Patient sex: F
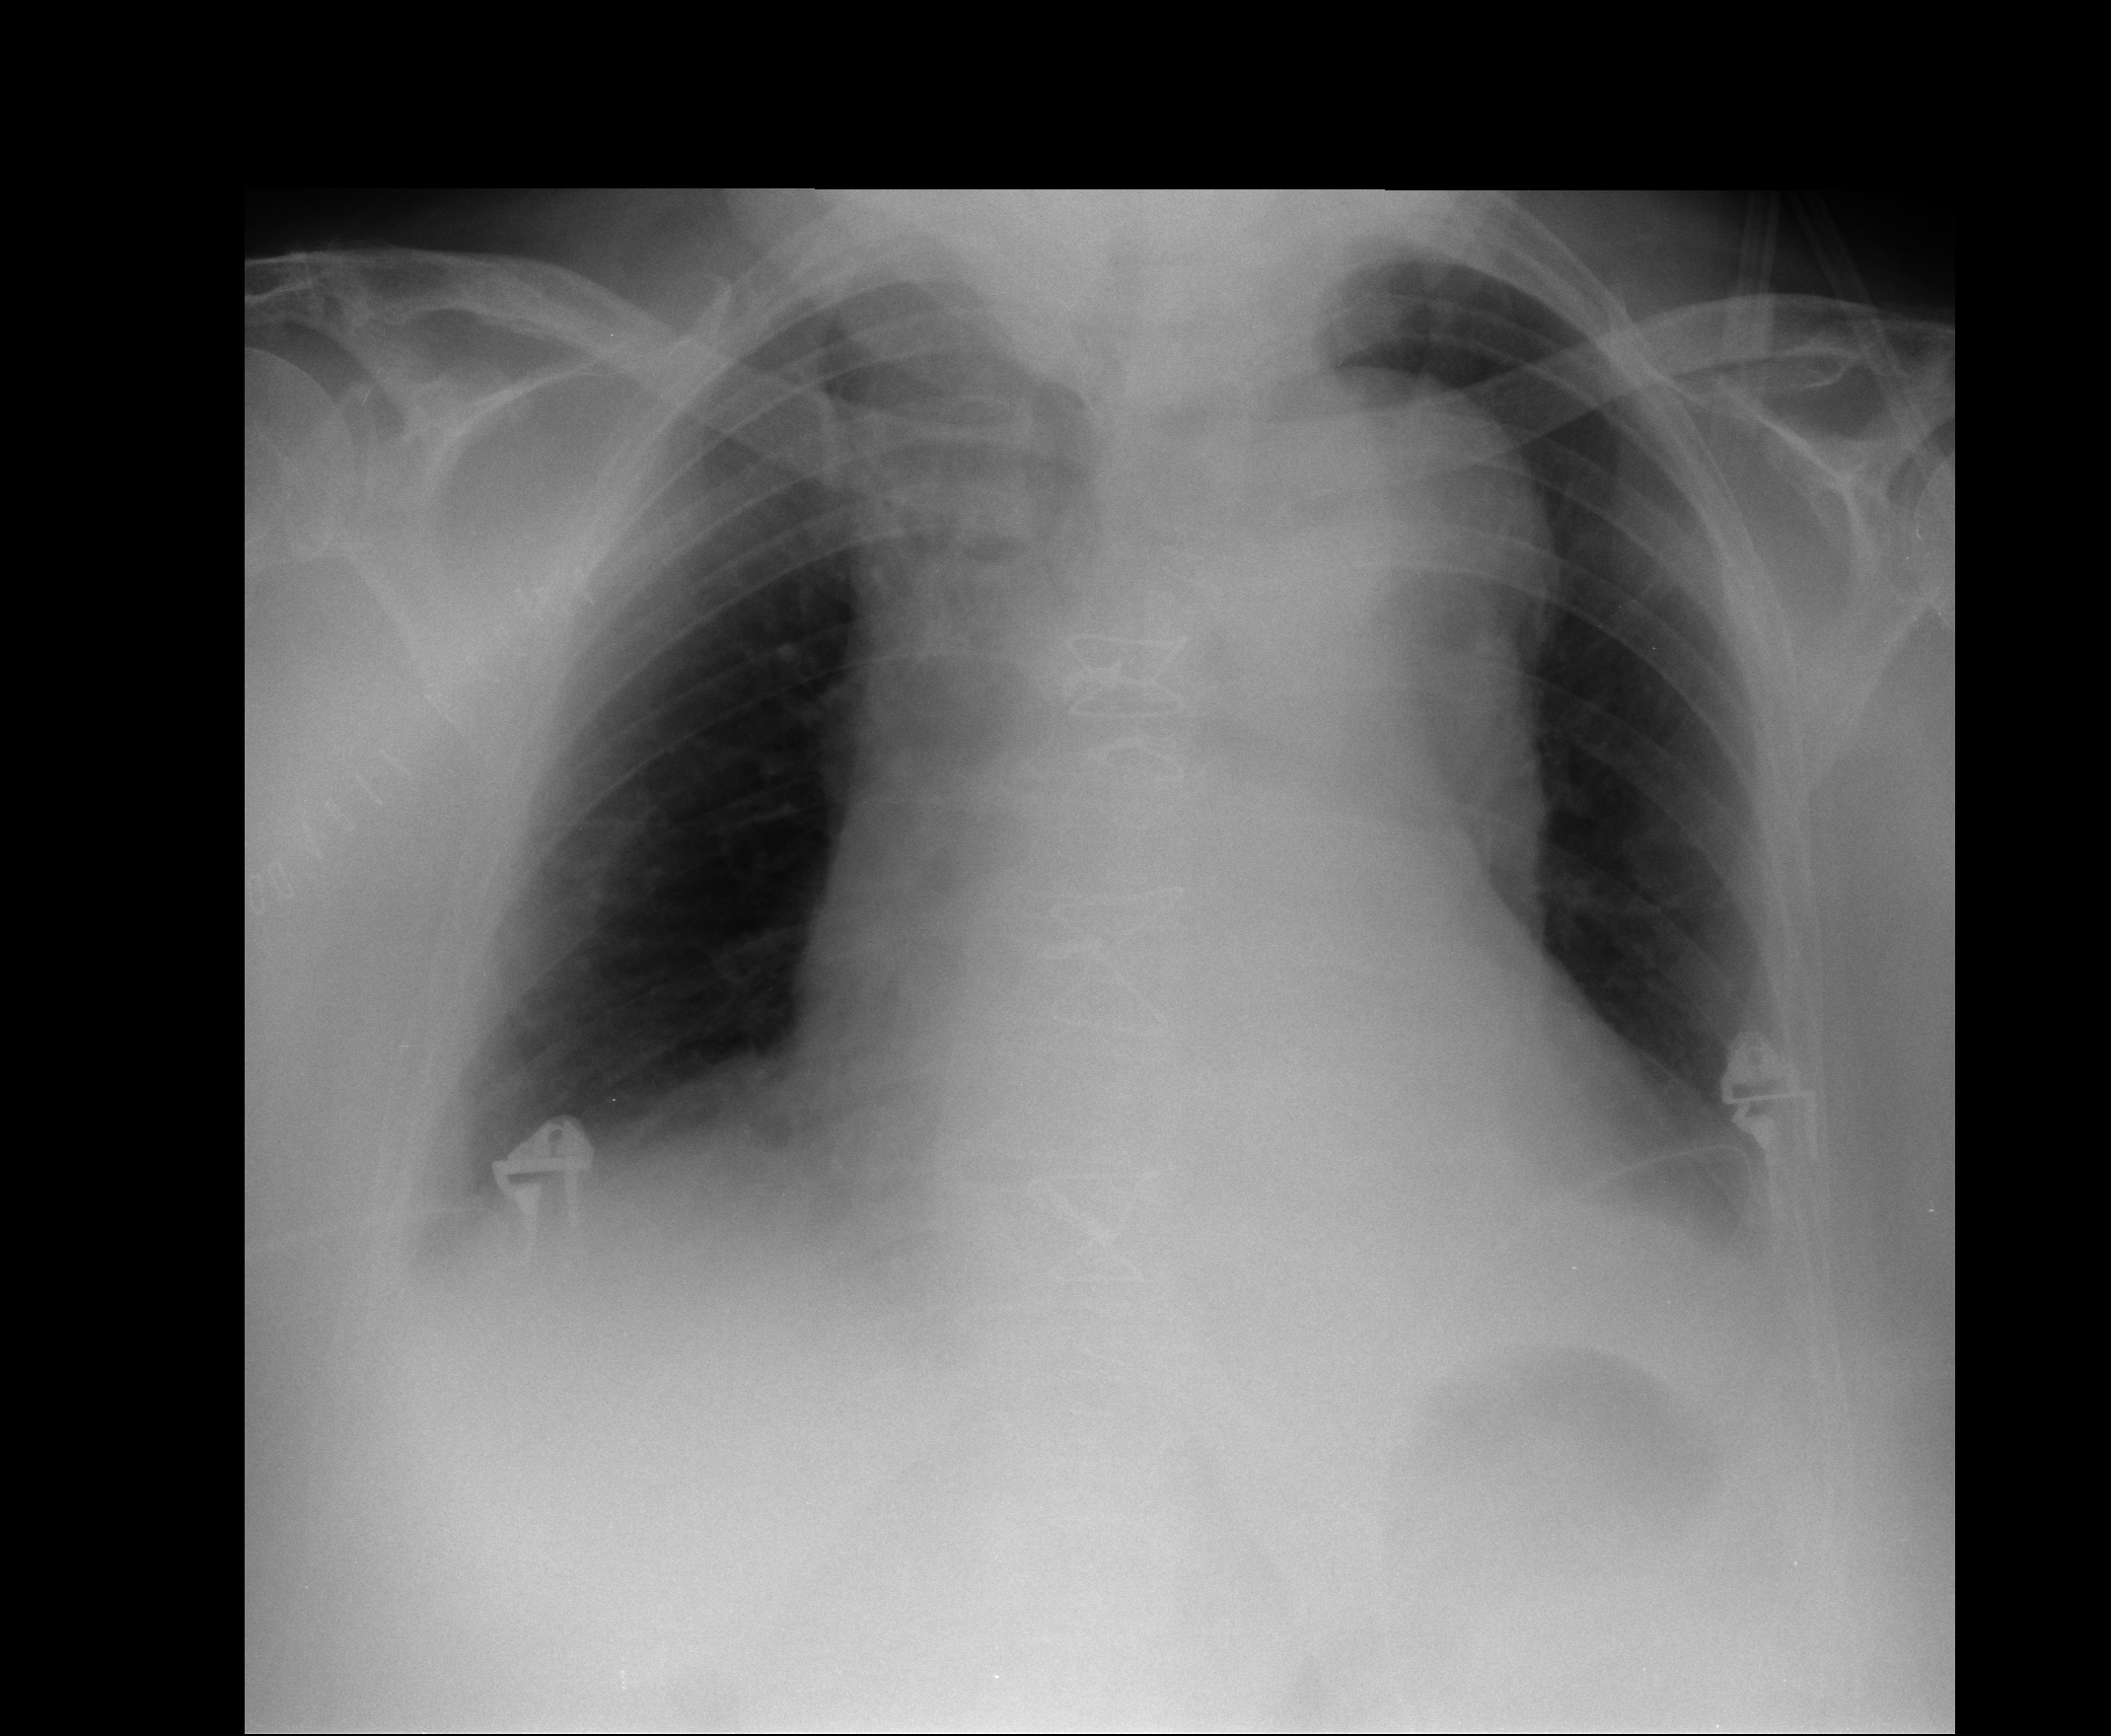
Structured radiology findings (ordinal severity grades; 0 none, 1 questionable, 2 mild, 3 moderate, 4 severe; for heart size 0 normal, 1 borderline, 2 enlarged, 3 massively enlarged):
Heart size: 2
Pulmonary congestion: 0
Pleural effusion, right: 0
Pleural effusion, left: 1
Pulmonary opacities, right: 0
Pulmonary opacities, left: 0
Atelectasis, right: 2
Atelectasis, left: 2